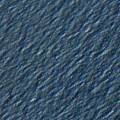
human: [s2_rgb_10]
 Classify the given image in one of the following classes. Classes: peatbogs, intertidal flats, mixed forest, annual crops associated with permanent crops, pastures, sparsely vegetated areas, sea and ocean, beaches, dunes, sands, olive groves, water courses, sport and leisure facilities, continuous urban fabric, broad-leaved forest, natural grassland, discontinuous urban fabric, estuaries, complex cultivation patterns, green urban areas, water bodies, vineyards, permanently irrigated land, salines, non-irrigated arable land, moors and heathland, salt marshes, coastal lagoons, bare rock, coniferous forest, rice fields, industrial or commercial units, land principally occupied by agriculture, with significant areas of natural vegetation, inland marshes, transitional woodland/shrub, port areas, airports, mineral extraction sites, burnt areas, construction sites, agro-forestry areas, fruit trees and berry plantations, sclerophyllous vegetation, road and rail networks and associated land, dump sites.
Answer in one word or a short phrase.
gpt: sea and ocean